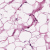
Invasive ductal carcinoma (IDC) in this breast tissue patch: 0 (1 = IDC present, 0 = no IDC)